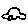
Label: car